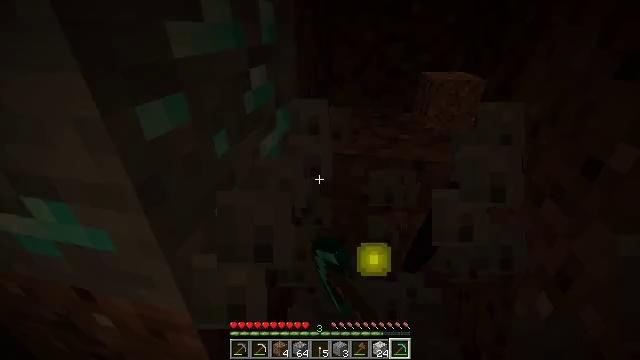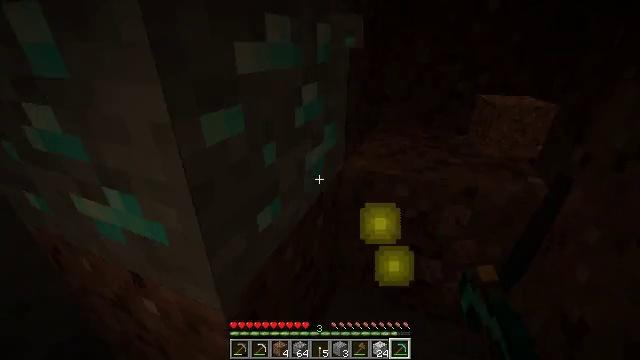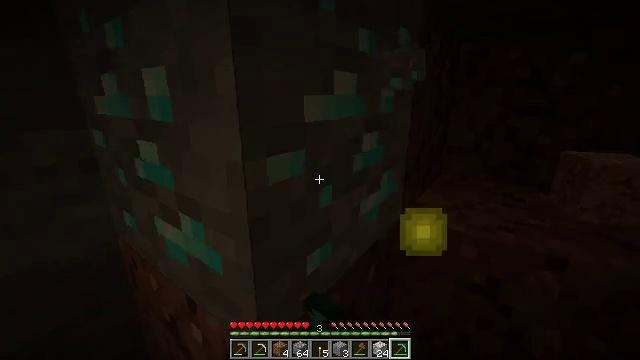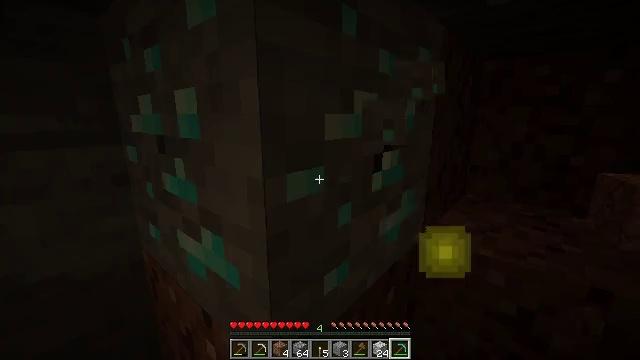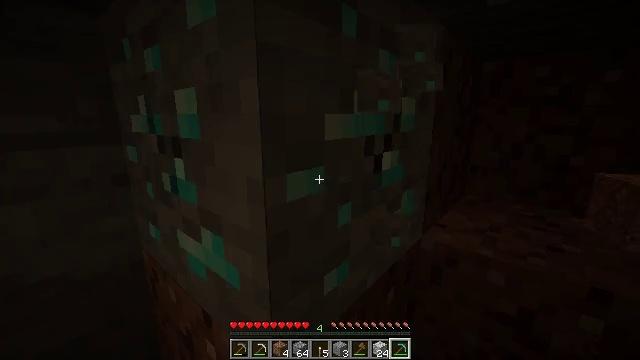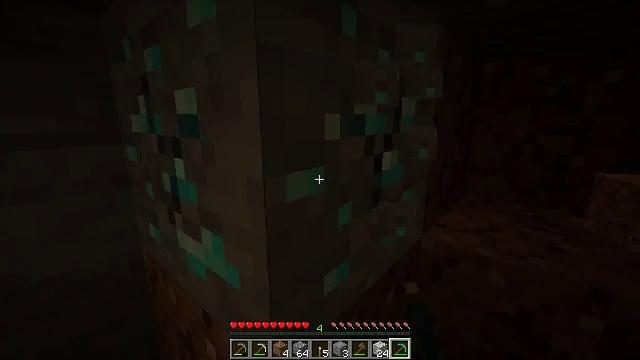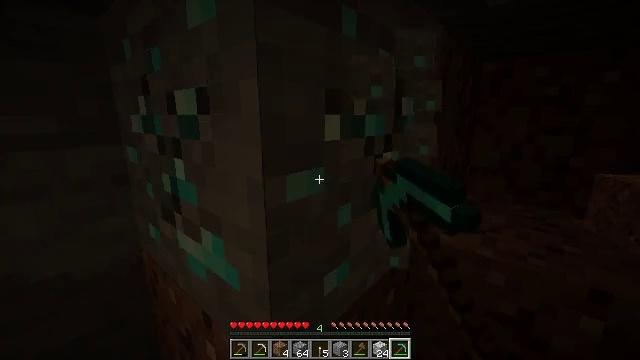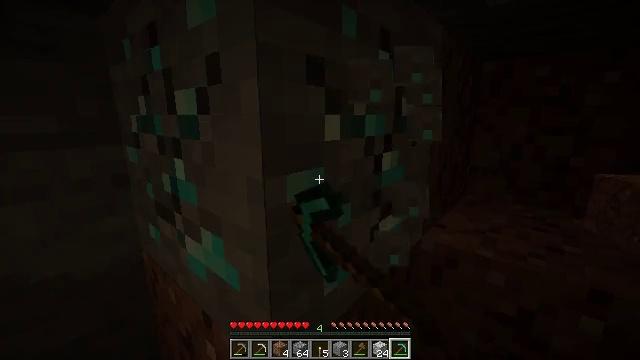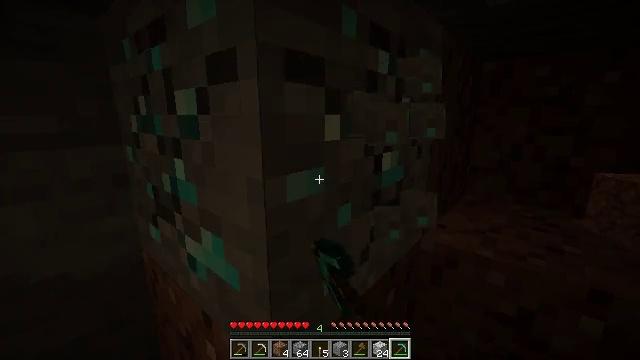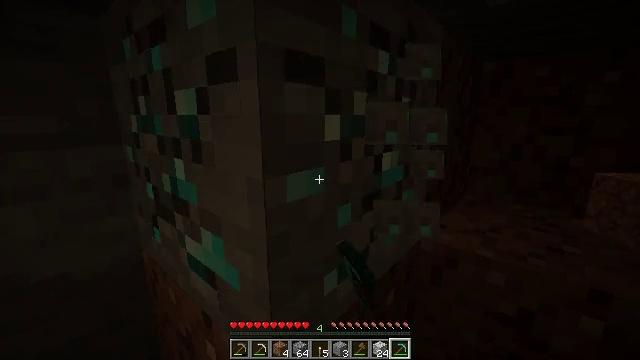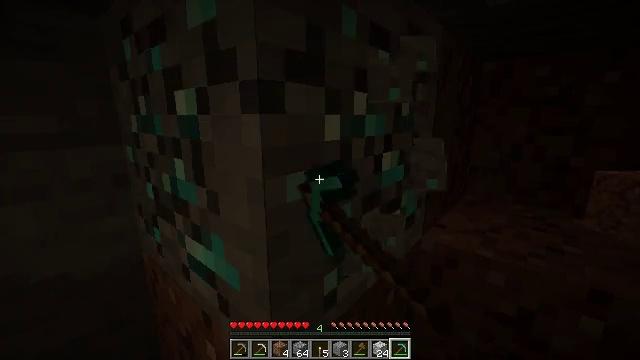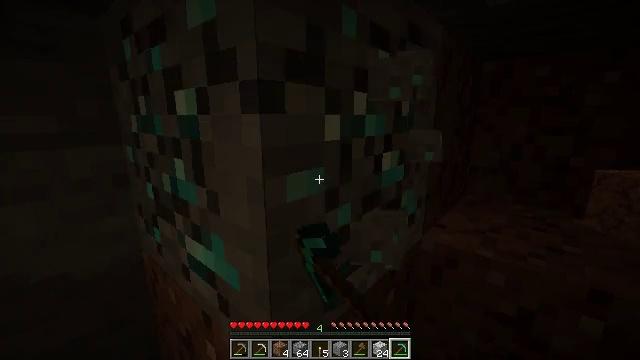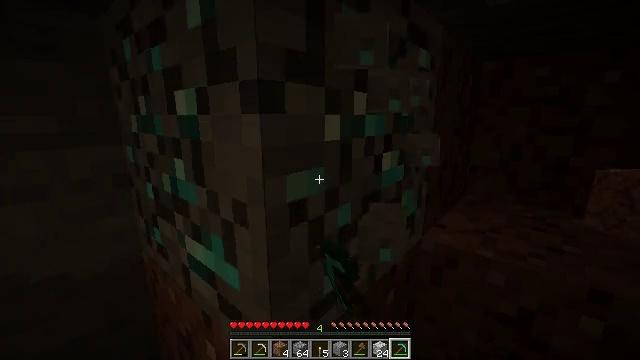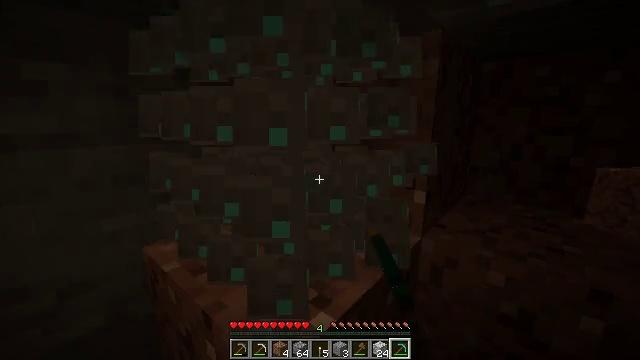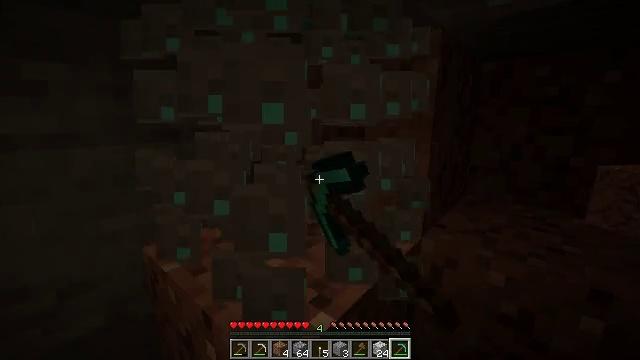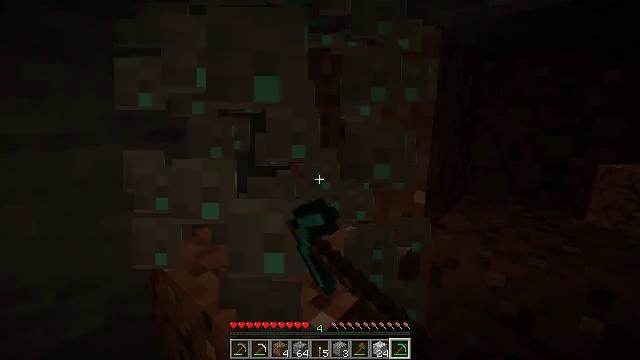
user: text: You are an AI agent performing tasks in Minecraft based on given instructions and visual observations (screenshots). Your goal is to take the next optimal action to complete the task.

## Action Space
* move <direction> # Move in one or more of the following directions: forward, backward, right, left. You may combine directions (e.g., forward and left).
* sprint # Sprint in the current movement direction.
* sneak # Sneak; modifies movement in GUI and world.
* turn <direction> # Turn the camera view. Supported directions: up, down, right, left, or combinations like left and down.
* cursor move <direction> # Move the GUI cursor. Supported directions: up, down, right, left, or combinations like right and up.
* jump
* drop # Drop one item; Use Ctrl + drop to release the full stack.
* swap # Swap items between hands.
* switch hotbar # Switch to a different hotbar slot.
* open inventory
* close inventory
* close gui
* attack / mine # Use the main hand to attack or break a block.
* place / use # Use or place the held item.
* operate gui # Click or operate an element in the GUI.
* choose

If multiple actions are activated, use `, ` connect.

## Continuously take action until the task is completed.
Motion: motion action
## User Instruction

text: Use an iron pickaxe or better to mine diamond ore.
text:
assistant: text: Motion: turn left and up, attack / mine
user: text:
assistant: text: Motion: turn left and up, attack / mine
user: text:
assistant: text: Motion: turn left and up, attack / mine
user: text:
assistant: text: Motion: attack / mine
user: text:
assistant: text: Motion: attack / mine
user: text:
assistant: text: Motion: attack / mine
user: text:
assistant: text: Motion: attack / mine
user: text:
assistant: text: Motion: attack / mine
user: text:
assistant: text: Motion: attack / mine
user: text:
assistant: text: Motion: attack / mine
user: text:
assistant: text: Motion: attack / mine
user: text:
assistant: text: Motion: attack / mine
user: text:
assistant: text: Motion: attack / mine
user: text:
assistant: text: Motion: attack / mine
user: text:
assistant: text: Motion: attack / mine
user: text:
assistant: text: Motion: attack / mine
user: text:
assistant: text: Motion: attack / mine
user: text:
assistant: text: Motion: attack / mine
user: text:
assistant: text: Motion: attack / mine
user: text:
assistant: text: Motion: attack / mine
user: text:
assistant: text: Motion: attack / mine
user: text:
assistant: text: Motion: turn left
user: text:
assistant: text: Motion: no_op
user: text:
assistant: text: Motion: turn left
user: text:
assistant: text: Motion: no_op
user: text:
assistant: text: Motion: no_op
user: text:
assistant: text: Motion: no_op
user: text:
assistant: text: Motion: no_op
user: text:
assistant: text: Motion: turn right and up
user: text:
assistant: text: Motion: turn right and up